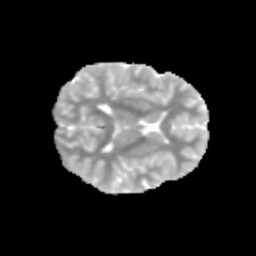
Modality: MD
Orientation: axial
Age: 10
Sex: female
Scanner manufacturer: siemens
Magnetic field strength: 3 T
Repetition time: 3.8 s
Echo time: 0.07 s